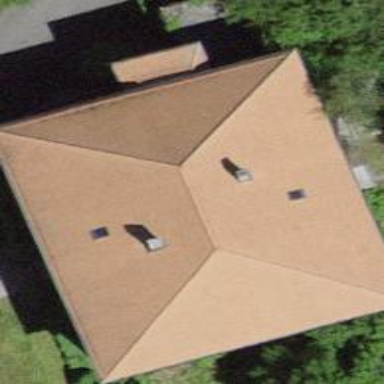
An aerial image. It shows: Building with hipped roof.